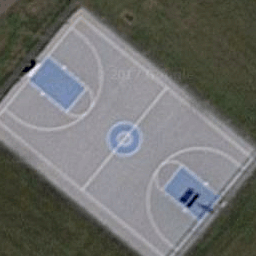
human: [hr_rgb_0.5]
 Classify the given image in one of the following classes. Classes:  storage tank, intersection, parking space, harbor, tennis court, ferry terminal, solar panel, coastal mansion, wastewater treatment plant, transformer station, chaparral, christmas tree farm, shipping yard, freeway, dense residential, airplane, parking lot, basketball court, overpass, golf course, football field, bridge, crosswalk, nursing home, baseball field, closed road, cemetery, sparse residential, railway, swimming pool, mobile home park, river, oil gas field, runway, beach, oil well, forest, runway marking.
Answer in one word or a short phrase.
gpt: basketball court